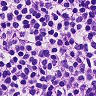
Metastatic tissue present: no